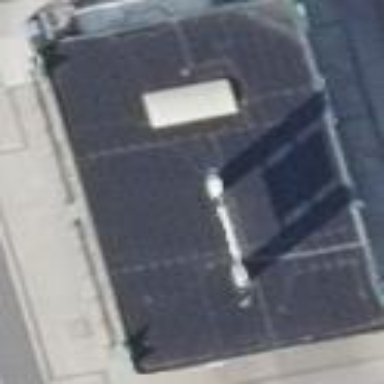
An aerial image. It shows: Roofed fuel facility.